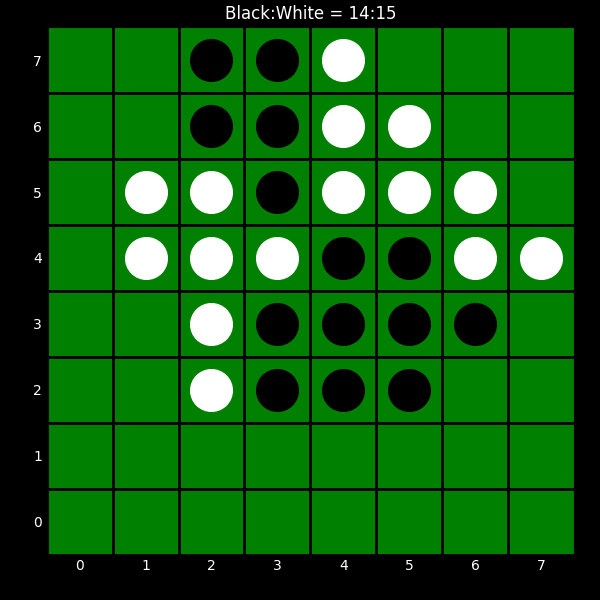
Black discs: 14
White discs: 15